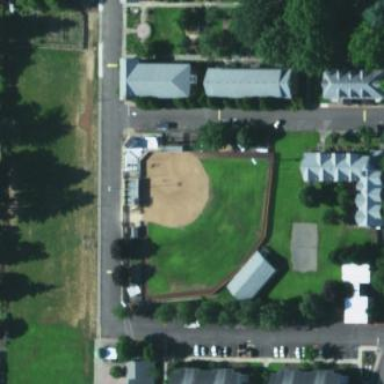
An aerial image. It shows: Softball pitch for leisure sports.